Question: I am working on an app, in which I have added in app purchase. When I try to add that in app purchase with the application then I am getting following message.

I want to add 3 types of In-App-Purchase with the application.
What should I do now ?
Please help me guys.
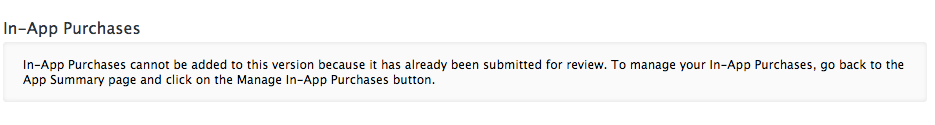
Answer: you can not add in-app purchase in "Waiting for Upload" state, you have to change the status to "Ready to upload" for adding in-app purchases.
For changing the state you have to submit the app and when status changes to "waiting for review" you have to reject the app and status changes to "developer rejected" and then you can add in-app purchases and change the status accordingly.